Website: lowes
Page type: billing-address
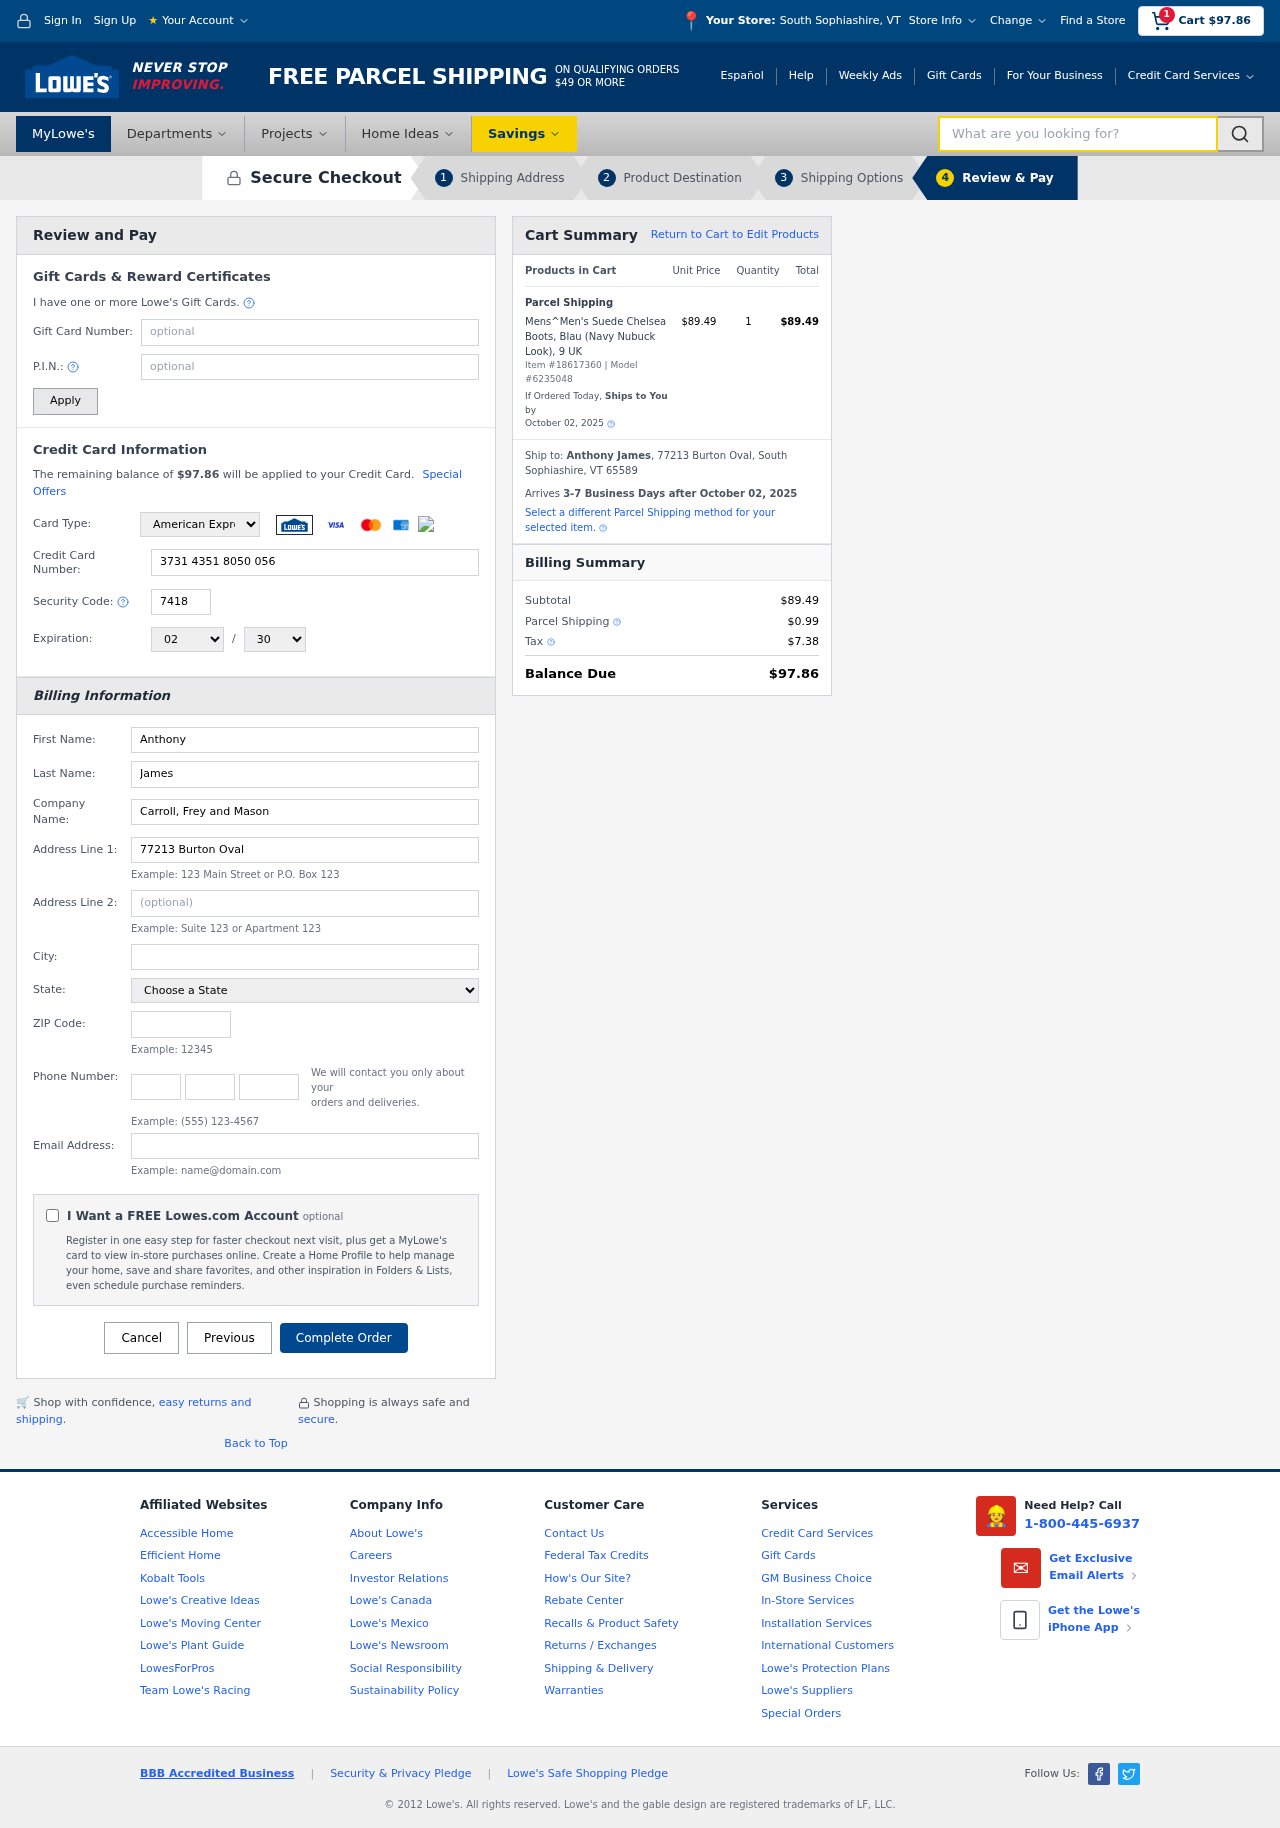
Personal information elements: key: PII_CARD_CVV
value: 7418
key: PII_CARD_EXPIRY_MONTH
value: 02
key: PII_CARD_EXPIRY_YEAR
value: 30
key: PII_CARD_NUMBER
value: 3731 4351 8050 056
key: PII_CARD_TYPE
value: American Express
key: PII_CITY
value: South Sophiashire
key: PII_CITY_STATE
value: South Sophiashire, VT
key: PII_COMPANY
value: Carroll, Frey and Mason
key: PII_EMAIL
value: ajames@yahoo.com
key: PII_FIRSTNAME
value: Anthony
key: PII_FULLNAME
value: Anthony James
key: PII_LASTNAME
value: James
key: PII_PHONE_AREA
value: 557
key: PII_PHONE_PREFIX
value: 563
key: PII_PHONE_SUFFIX
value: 1080
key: PII_POSTCODE
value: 65589
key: PII_STATE
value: Vermont
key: PII_STREET
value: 77213 Burton Oval
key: PII_CITY_STATE_ZIP
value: South Sophiashire, VT 65589
Product elements: key: PRODUCT1_NAME
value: Mens^Men's Suede Chelsea Boots, Blau (Navy Nubuck Look), 9 UK
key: PRODUCT1_PRICE
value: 89.49
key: PRODUCT1_QUANTITY
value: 1
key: PRODUCT_ITEM_NUMBER
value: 18617360
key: PRODUCT_MODEL_NUMBER
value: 6235048
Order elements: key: ORDER_SUBTOTAL
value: $97.86
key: ORDER_TOTAL
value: $97.86
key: ORDER_SHIPPING_DATE
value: October 02, 2025
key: ORDER_SUBTOTAL
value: $89.49
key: ORDER_DELIVERY_DATE
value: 3-7 Business Days after October 02, 2025
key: ORDER_SHIPPING_DATE2
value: October 02, 2025
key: ORDER_SUBTOTAL2
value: $89.49
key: ORDER_SHIPPING_COST
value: $0.99
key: ORDER_TAX
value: $7.38
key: ORDER_TOTAL2
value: $97.86
Search elements: key: HEADER_SEARCH
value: What are you looking for?